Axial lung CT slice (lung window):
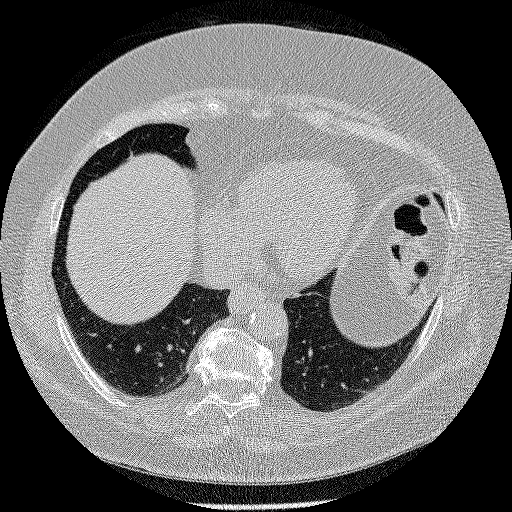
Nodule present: no